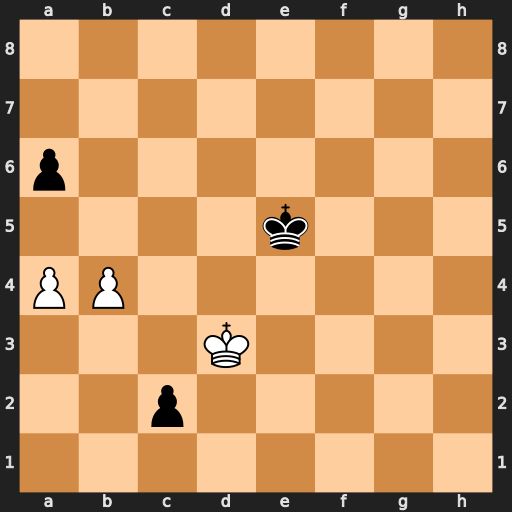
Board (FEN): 8/8/p7/4k3/PP6/3K4/2p5/8
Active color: w
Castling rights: -
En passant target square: -
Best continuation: Kxc2 Kd6 Kd2